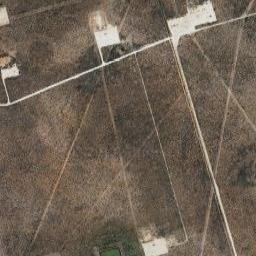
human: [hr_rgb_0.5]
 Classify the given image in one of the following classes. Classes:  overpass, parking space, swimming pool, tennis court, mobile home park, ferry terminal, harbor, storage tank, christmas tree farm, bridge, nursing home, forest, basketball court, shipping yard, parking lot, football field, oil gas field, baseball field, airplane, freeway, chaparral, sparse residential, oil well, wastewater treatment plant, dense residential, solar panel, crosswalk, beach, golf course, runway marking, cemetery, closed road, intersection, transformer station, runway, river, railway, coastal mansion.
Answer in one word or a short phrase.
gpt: oil gas field